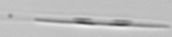
Label: pennate_Pseudo-nitzschia